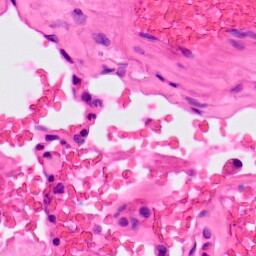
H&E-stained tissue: Lung